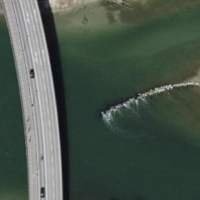
EUNIS habitat code: 15
Species observed at this site:
Phalacrocorax carbo